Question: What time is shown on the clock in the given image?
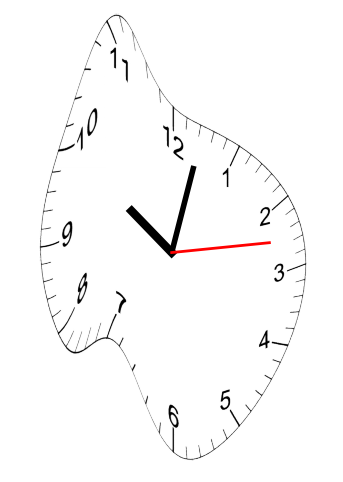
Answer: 10:02:13